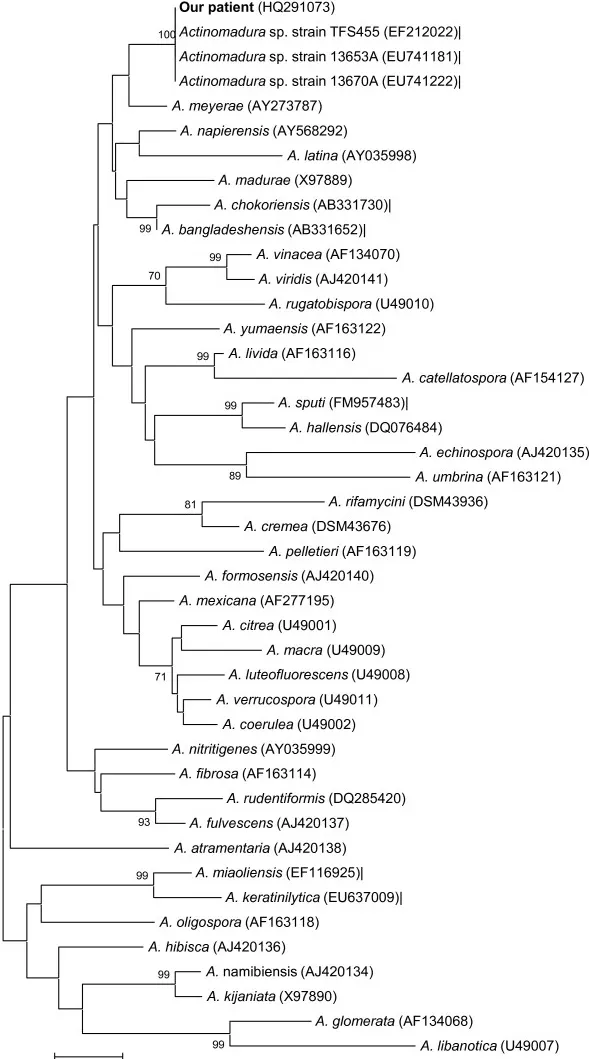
Phylogenetic classification of the Actinomadura meyerae strain isolated from our patient's bone biopsy. Unrooted dendrogram showing the phylogenetic classification of validated Actinomadura species. The analysis was based on 16S rRNA sequence comparison using the neighbor-joining method and MEGA software. Bootstrap values greater than 70% are indicated at the nodes. The scale bar indicates a 0.2% sequence dissimilarity. GenBank accession numbers are indicated in parentheses.
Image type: chart (chart)